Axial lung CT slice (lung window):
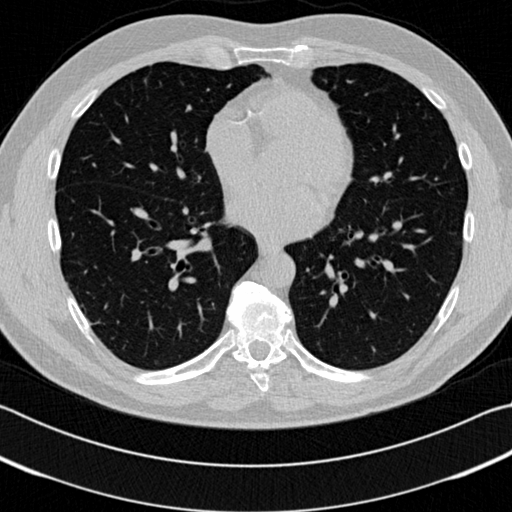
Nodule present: no